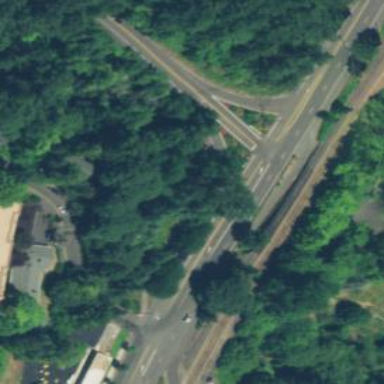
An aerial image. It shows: Primary highway.